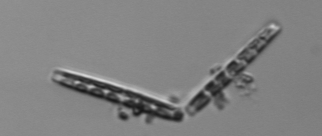
Label: Thalassionema